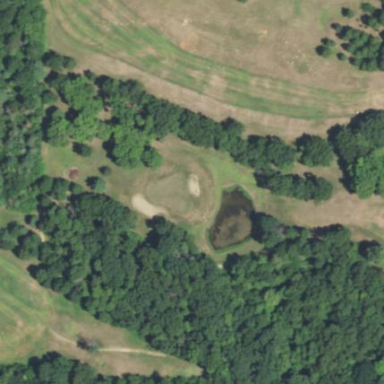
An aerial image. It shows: Water hazard on golf course.